Field crop: tomato
Growth stage: 1
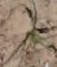
Species: cyperus